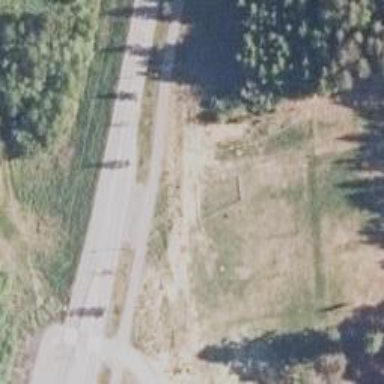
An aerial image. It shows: Disc golf tee area.